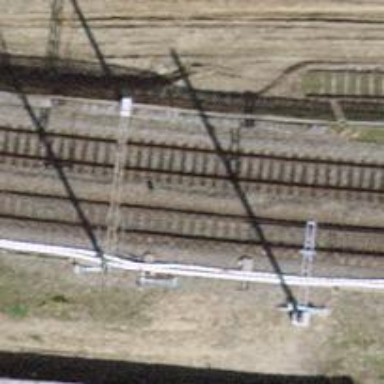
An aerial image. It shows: Railway switch.